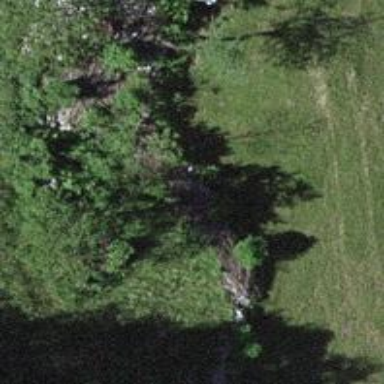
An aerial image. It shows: Dry stone wall barrier.